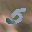
Label: 5